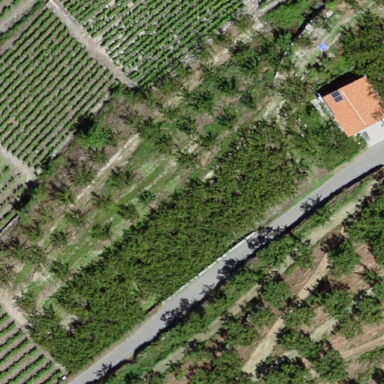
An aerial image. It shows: Orchard.